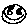
Label: smiley face